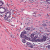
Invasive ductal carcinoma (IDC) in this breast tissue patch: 0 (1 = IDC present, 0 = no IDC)